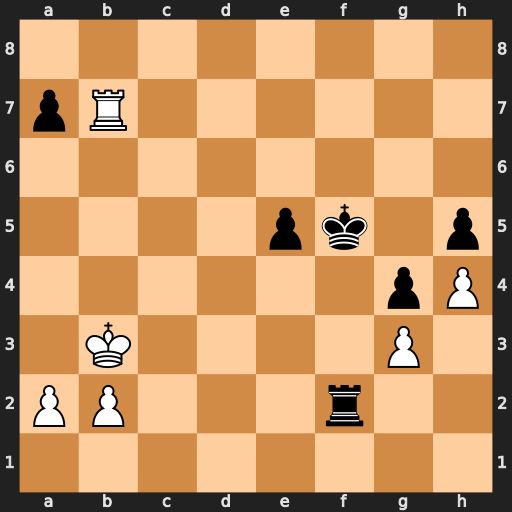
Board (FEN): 8/pR6/8/4pk1p/6pP/1K4P1/PP3r2/8
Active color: w
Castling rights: -
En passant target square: -
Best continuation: Rf7+ Ke6 Rxf2